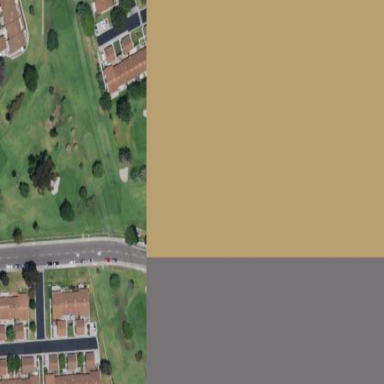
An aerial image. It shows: Golf course.